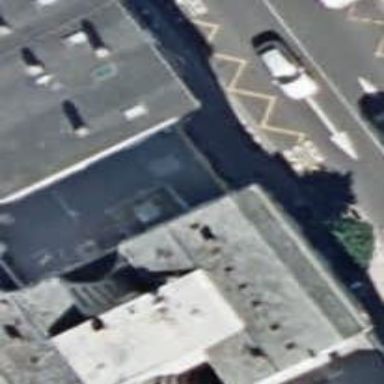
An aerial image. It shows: Cafe.